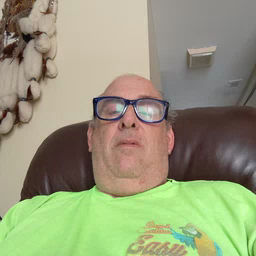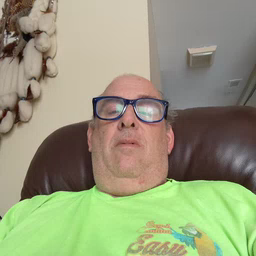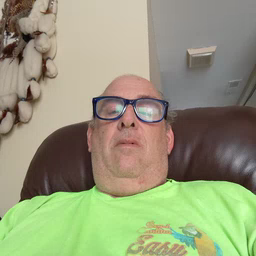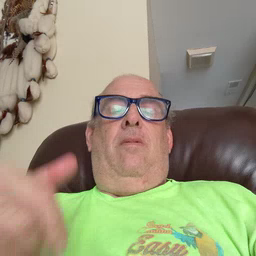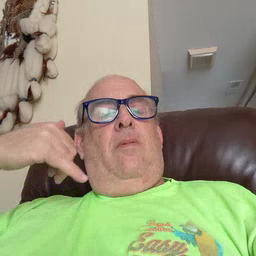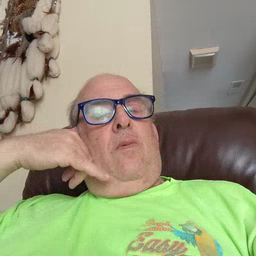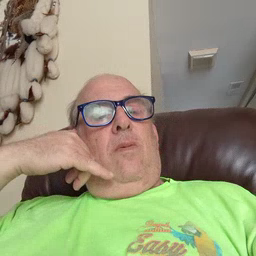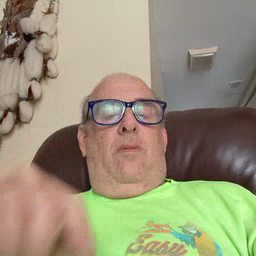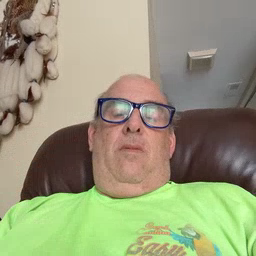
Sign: callonphone